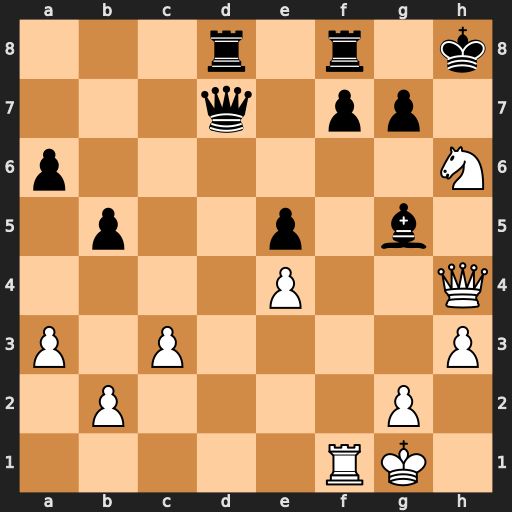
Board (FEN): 3r1r1k/3q1pp1/p6N/1p2p1b1/4P2Q/P1P4P/1P4P1/5RK1
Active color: w
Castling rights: -
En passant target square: -
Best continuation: Nxf7+ Kg8 Qh8#